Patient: sex M, age 60
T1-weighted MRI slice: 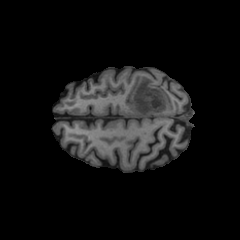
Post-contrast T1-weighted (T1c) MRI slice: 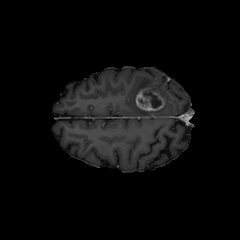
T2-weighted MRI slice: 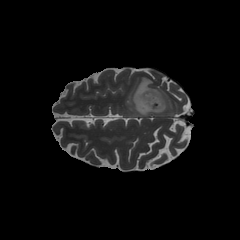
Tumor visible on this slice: yes
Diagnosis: Glioblastoma, IDH-wildtype
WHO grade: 4